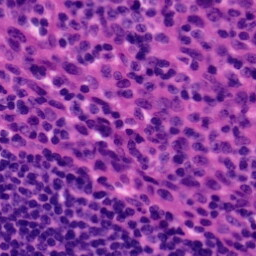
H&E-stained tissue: Tonsil